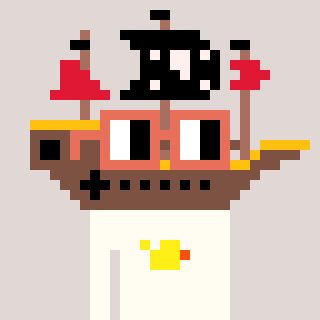
a pixel art character with square orange glasses, a pirateship-shaped head and a grayscale-colored body on a warm background